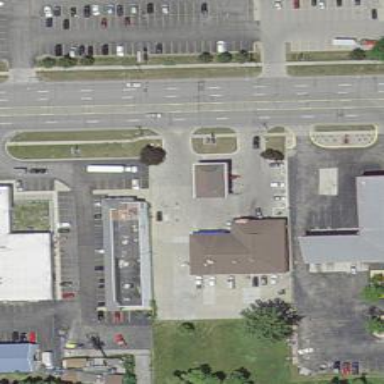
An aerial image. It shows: Convenience shop.